Question: I have a character vector in R with 330000 values e.g.
amp184660
amp947
amp53303
amp364886
amp121615
and and a data frame like this:

I want to find each value from my character vector in first column of the data frame i.e. "Assay Name" and then output its corresponding chromosome position i.e "Chrom" into a new vector. I want to do this as quickly as possible as there are about 330k entries and doing this via grep over a loop will take about 12 hours to finish.
Any ideas?
Thanks
Jason.
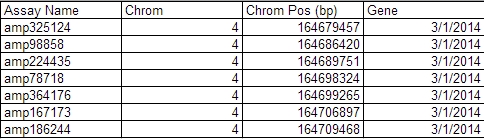
Answer: I would suggest '%in%', which is likely to be faster than 'merge'. Here's a toy example:
'''
## Assume that "x" is your data.frame
set.seed(1)
x <- data.frame(Assay = sample(letters, 30, replace = TRUE),
Chrom = 4, ChromPos = rnorm(30))
## And that "y" is your vector you want to match
y <- c("a", "b", "c", "d", "e")
## Here's how you can use %in%
x[x$Assay %in% y, ]
# Assay Chrom ChromPos
# 10 b 4 <PHONE> e 4 -<PHONE> d 4 <PHONE> a 4 -<PHONE>
## And can also directly extract a specific column
x[x$Assay %in% y, "ChromPos"]
# [1] <PHONE> -<PHONE> <PHONE> -<PHONE>
'''